Question: I am trying to insert/update my table using the values in the 'grid'

Given below is the code I'm using to get the 'productId' in the grid:
'''
Dim prodId = From row As DataRow _
In grdSale.Rows _
Where row.Item(0).ToString <> "" _
Select row.Item(0)
'''
I am getting 'productid' correctly. Given below is the code to get the value in 'QTY' column with respect to the 'productId':
'''
For Each id As Long In prodId
Dim intpdt As Long
intpdt = id
intQty = (From row As DataRow In grdSale.Rows Where _
row.Item(0).Equals(intpdt) _
Select row.Item("QTY")).FirstOrDefault()
Next
'''
In 'intQty' I am getting '0' but it should be '10' or '12' as you can see in the 'QTY' column in the grid ('Enumeration yielded no results').
Where am wrong?
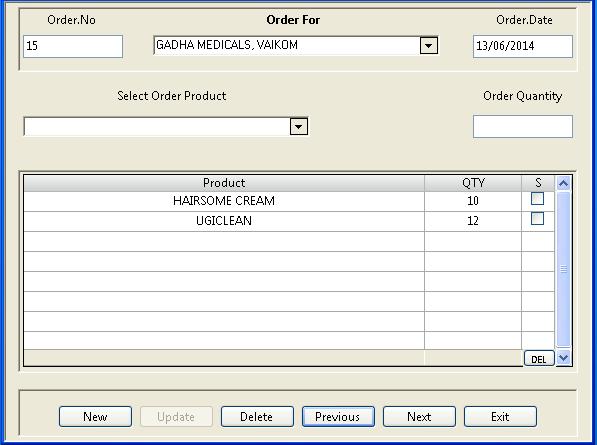
Answer: Try doing this and see if you get the result you expected:
'''
intQty = _
( _
From row As DataRow In grdSale.Rows Where _
CLng(row.Item(0)) = intpdt _
Select CInt(row.Item("QTY")) _
).FirstOrDefault()
'''